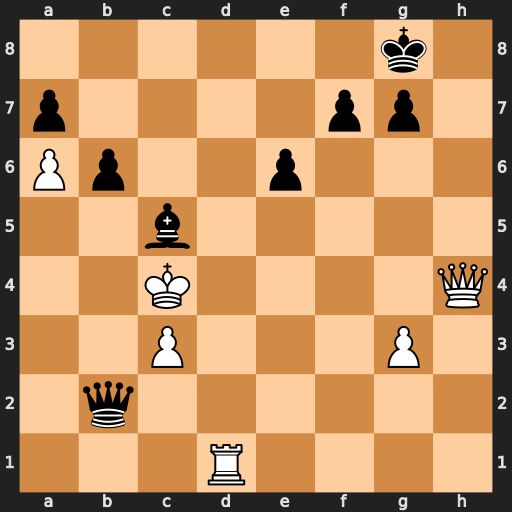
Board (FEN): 6k1/p4pp1/Pp2p3/2b5/2K4Q/2P3P1/1q6/3R4
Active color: w
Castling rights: -
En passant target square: -
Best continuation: Rd8+ Bf8 Rxf8+ Kxf8 Qd8#